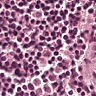
Metastatic tissue present: no